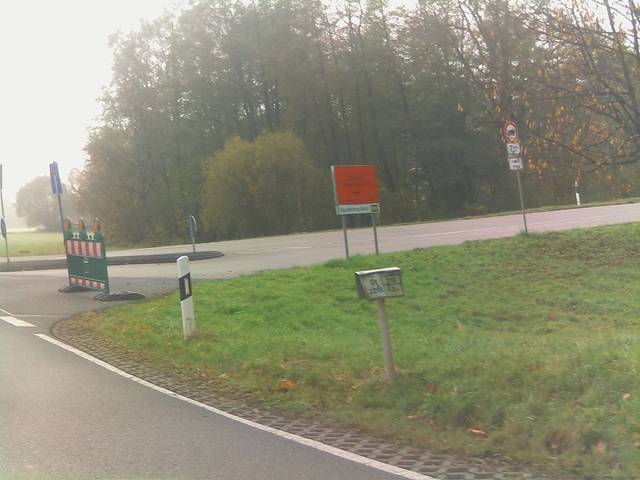
Region: Germany
Coordinates: 50.341, 11.034